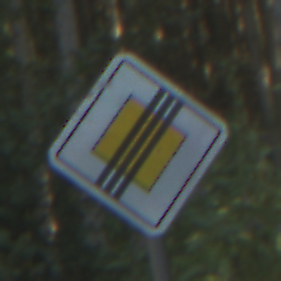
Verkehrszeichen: EndeVorfahrtsstrasse
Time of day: MorningAfternoon
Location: Outdoor (Nature)
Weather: Clear
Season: NotSpecified
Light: Natural